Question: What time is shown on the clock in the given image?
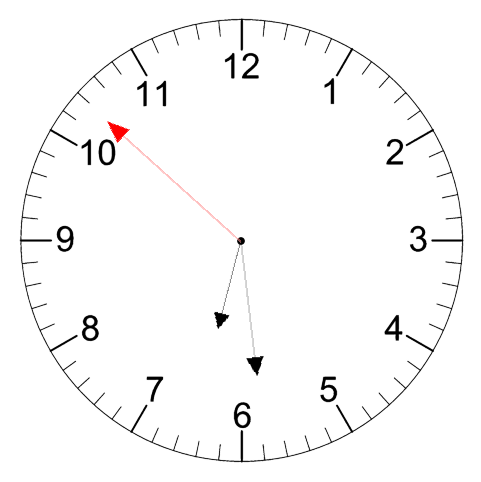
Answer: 06:28:52